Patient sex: F
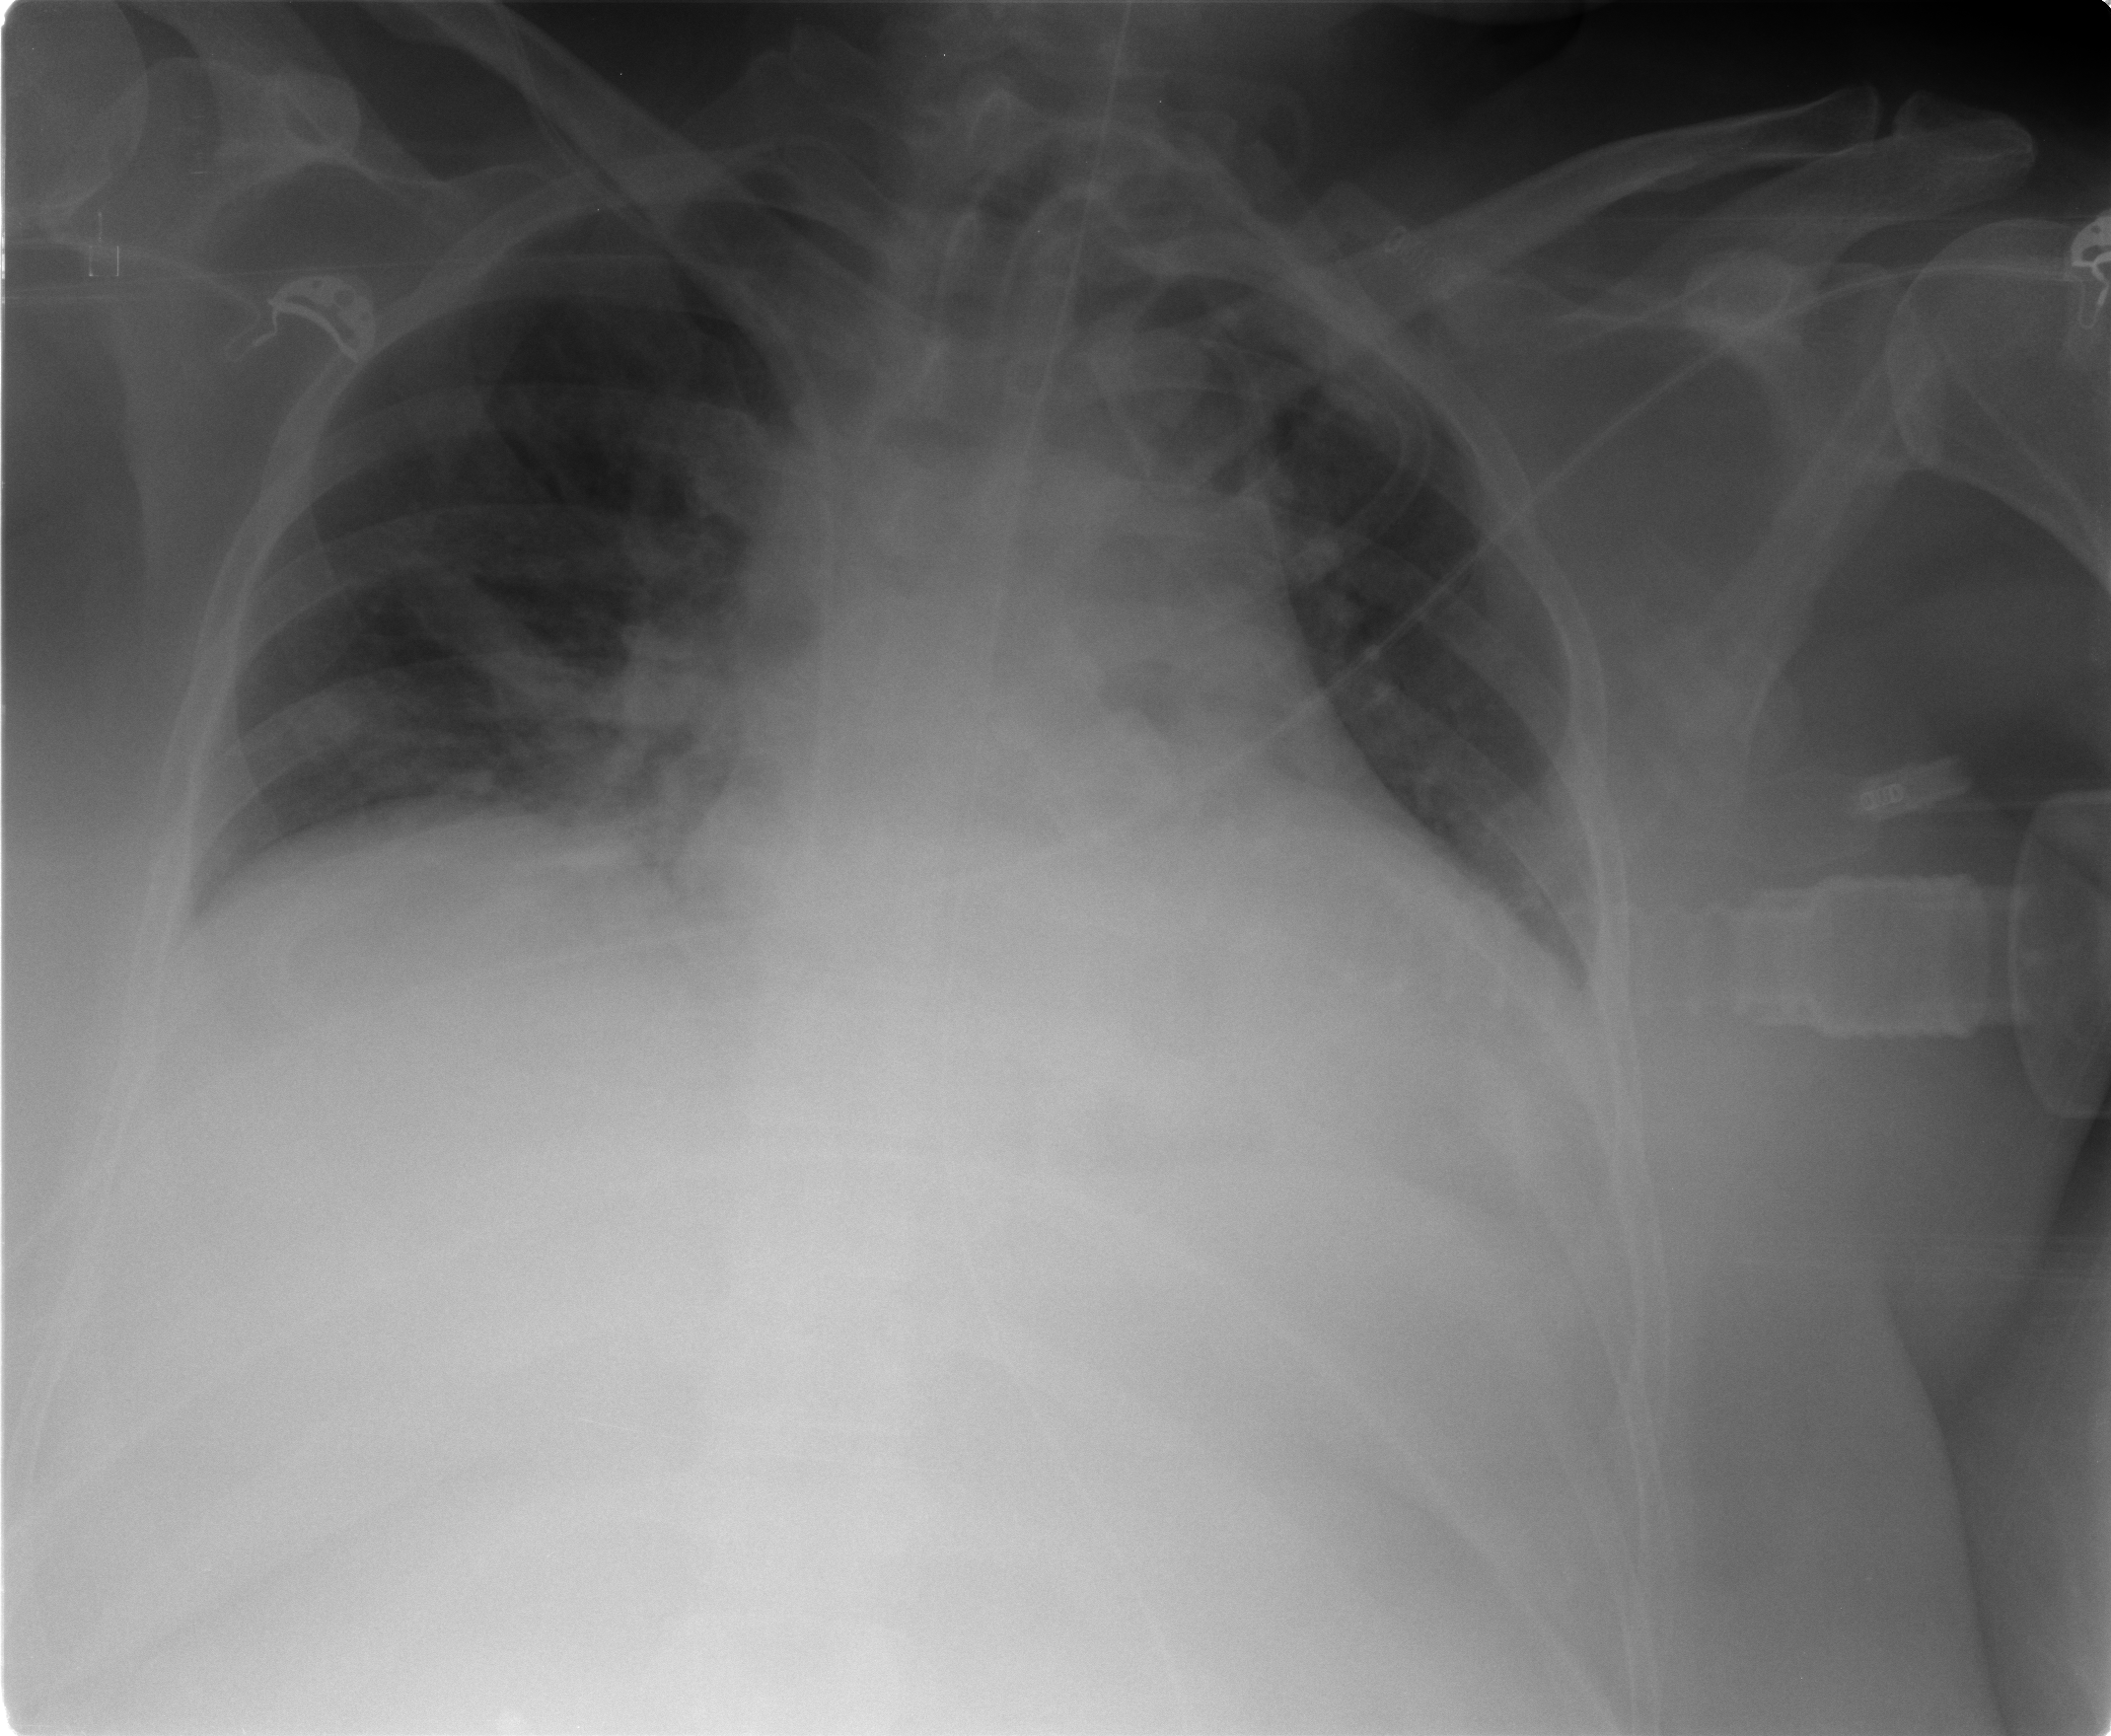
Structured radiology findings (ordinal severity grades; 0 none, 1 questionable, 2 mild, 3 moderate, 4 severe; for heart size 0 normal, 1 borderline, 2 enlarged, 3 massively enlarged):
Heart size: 2
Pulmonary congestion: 2
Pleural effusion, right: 0
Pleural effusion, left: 0
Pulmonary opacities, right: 2
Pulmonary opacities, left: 0
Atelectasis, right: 3
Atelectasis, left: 2